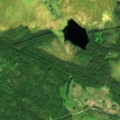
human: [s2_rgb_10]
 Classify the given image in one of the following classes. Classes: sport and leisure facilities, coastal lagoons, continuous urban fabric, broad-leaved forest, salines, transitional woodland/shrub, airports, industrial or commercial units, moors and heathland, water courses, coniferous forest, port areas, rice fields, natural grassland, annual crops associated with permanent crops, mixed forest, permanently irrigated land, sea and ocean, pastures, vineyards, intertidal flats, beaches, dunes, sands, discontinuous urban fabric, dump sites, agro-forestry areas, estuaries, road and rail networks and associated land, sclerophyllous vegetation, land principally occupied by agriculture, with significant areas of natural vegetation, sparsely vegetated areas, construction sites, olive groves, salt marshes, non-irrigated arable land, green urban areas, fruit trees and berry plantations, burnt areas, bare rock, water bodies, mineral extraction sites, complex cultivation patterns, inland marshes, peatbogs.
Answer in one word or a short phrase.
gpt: coniferous forest, mixed forest, transitional woodland/shrub, peatbogs